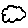
Label: cloud